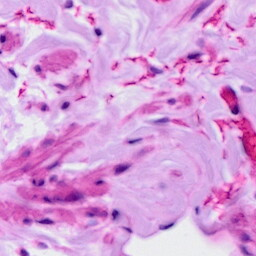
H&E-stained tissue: Ovarian